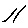
Label: line